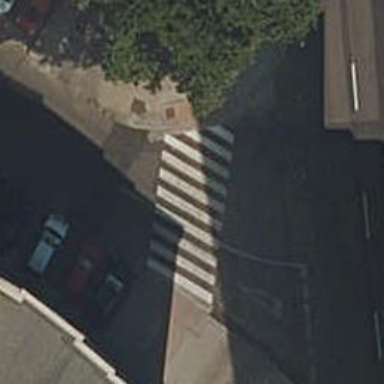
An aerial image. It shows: Pedestrian crossing with zebra markings on footway.